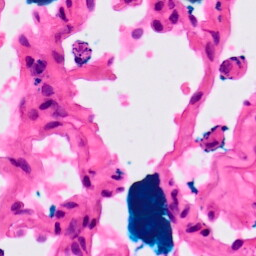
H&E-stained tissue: Lung